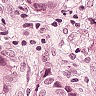
Metastatic tissue present: yes